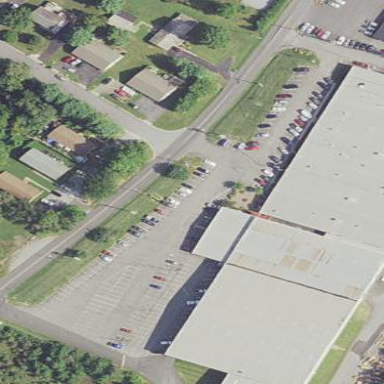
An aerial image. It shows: Parking area with surface.